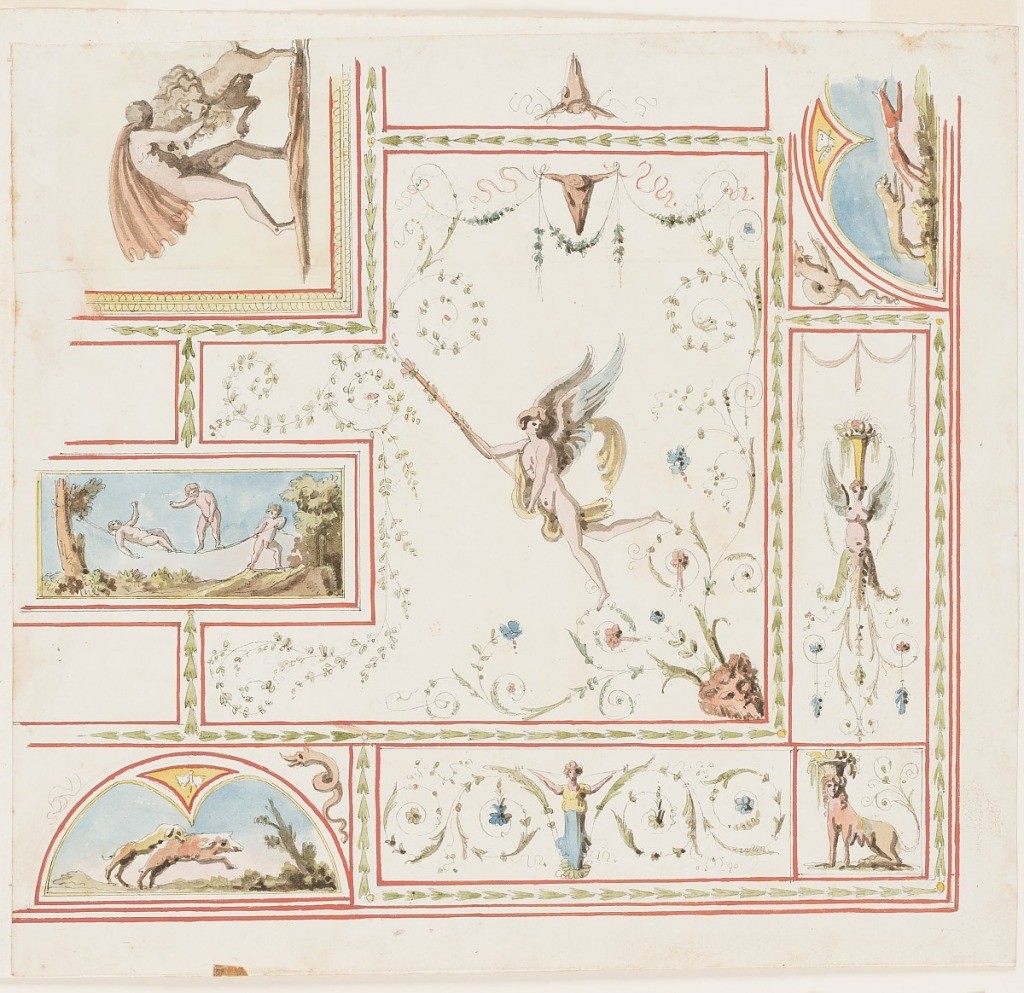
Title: Project for a Painted Square Ceiling
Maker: Luigi Rossini, Italian, 1790 – 1857
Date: ca. 1825–50
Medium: Pen and black ink, watercolor over graphite on paper
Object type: Drawing
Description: Heracles fights the Nemean lion. Decorative motifs include rinceaux, decagons, garlands, and sphinxes.